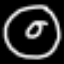
Label: donut